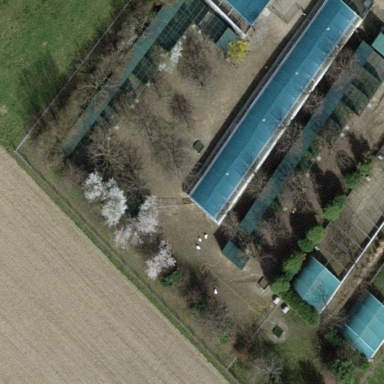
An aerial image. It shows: Greenhouse.